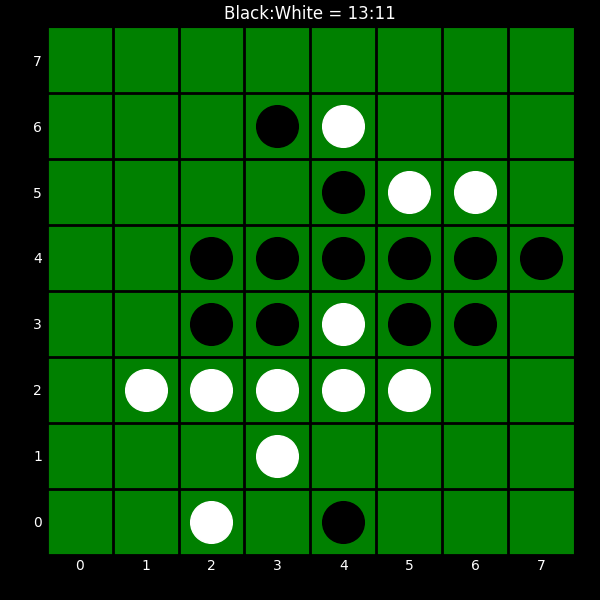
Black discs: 13
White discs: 11